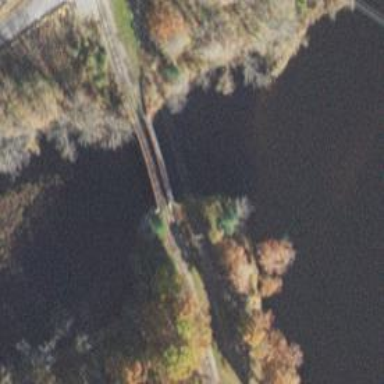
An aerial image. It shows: Preserved railway bridge with rail tracks.